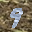
Label: 9